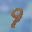
Label: 9